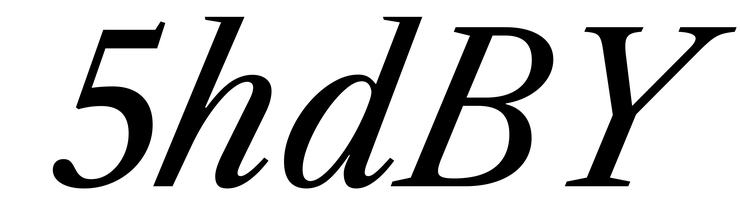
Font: LibreCaslonText-Italic_Italic